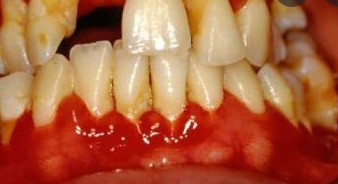
Condition: Gingivitis